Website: walmart
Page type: receipt
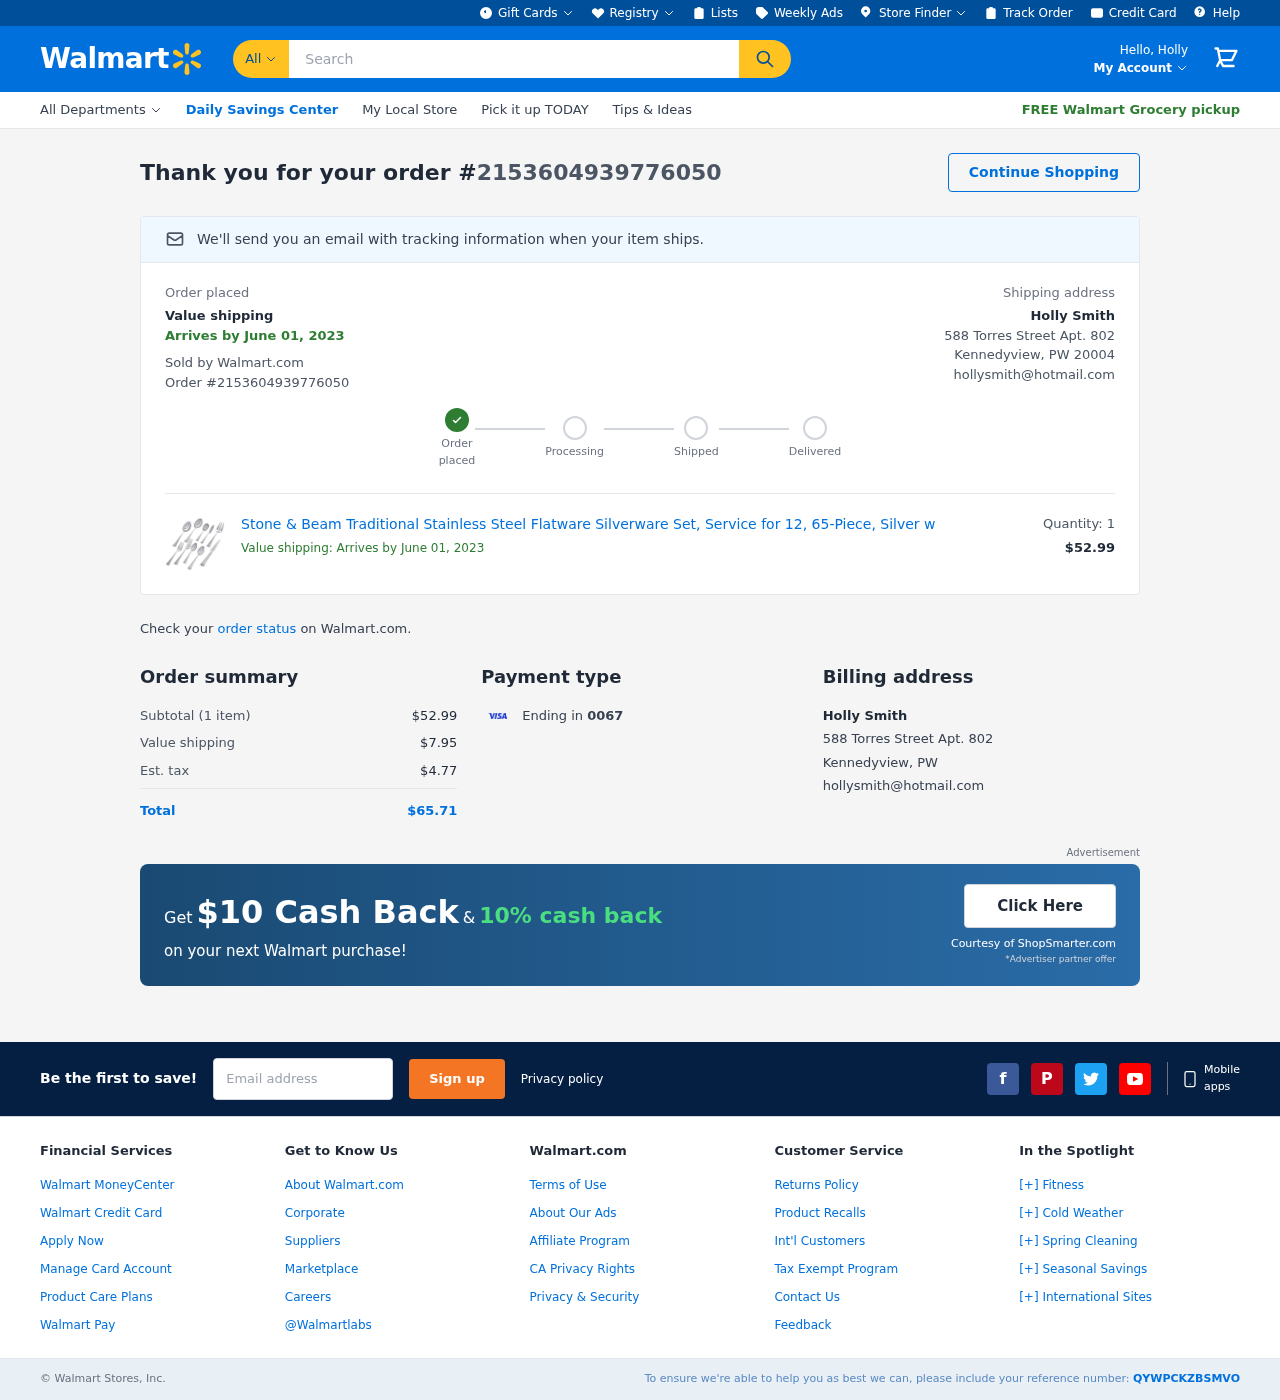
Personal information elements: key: PII_CARD_LAST4
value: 0067
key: PII_EMAIL
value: hollysmith@hotmail.com
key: PII_FIRSTNAME
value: Holly
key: PII_FULLNAME
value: Holly Smith
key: PII_STREET
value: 588 Torres Street Apt. 802
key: PII_CITY_STATE_ZIP
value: Kennedyview, PW 20004
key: PII_FULLNAME2
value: Holly Smith
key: PII_CITY_STATE2
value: Kennedyview, PW
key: PII_EMAIL2
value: hollysmith@hotmail.com
Product elements: key: PRODUCT1_NAME
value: Stone & Beam Traditional Stainless Steel Flatware Silverware Set, Service for 12, 65-Piece, Silver w
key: PRODUCT1_PRICE
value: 52.99
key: PRODUCT1_QUANTITY
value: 1
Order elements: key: ORDER_ID2
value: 2153604939776050
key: ORDER_DELIVERY_DATE
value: June 01, 2023
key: ORDER_ID
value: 2153604939776050
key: ORDER_DELIVERY_DATE2
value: June 01, 2023
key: ORDER_NUM_ITEMS
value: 1
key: ORDER_SUBTOTAL
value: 52.99
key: ORDER_SHIPPING_COST
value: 7.95
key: ORDER_TAX
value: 4.77
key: ORDER_TOTAL
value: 65.71
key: ORDER_REF
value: QYWPCKZBSMVO
Search elements: key: HEADER_SEARCH
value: Search